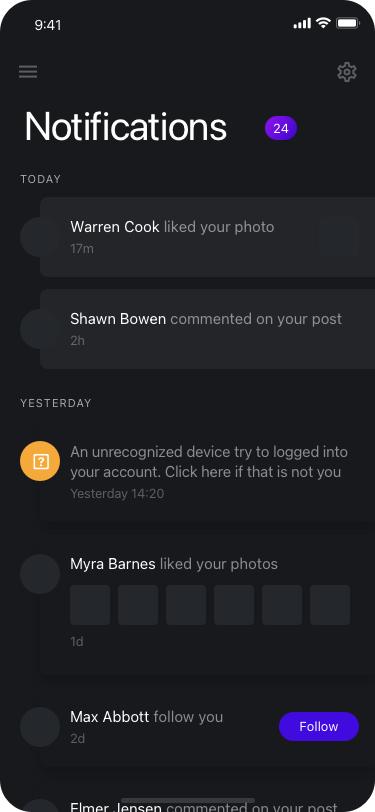
Text in this UI design:
Warren Cook liked your photo
17m
Shawn Bowen commented on your post
2h
Elmer Jensen commented on your post
An unrecognized device try to logged into your account. Click here if that is not you
Yesterday 14:20

Myra Barnes liked your photos
1d
Follow
Max Abbott follow you
2d
YESTERDAY
TODAY
Notifications
24